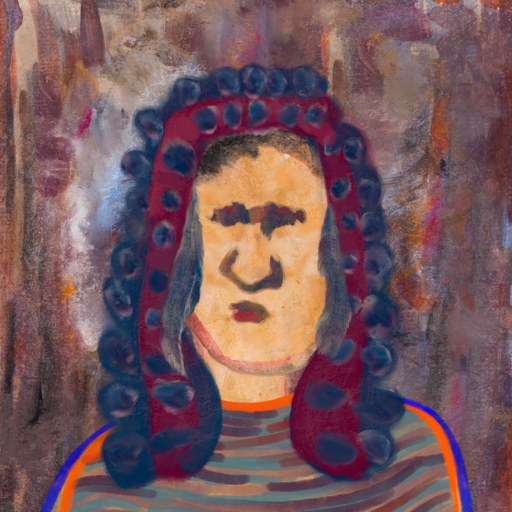
Background: Hypocrite, Head And Neck Front: Childish, Face Front: In_The_Sun, Bust: Experience, Hair Front: Hill_Girl, Head Accessory: Blank, Second Necklace: Blank, Necklace: Blank, Baby: Blank